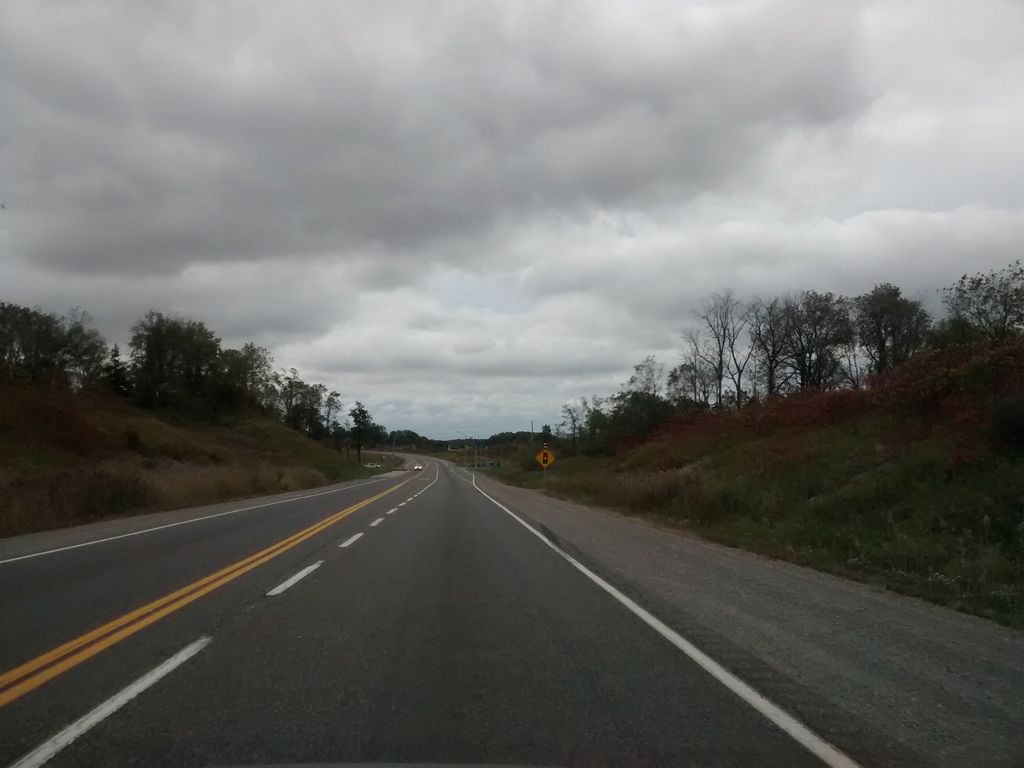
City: hamilton